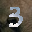
Label: 3